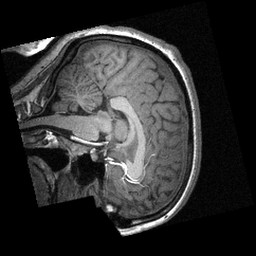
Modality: T1w
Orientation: sagittal